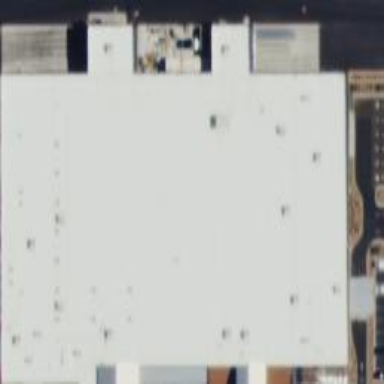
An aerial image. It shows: Supermarket building.